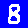
Digit: 8